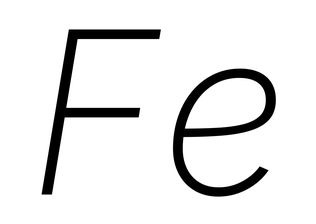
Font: Inter-Italic_ExtraLight_Italic